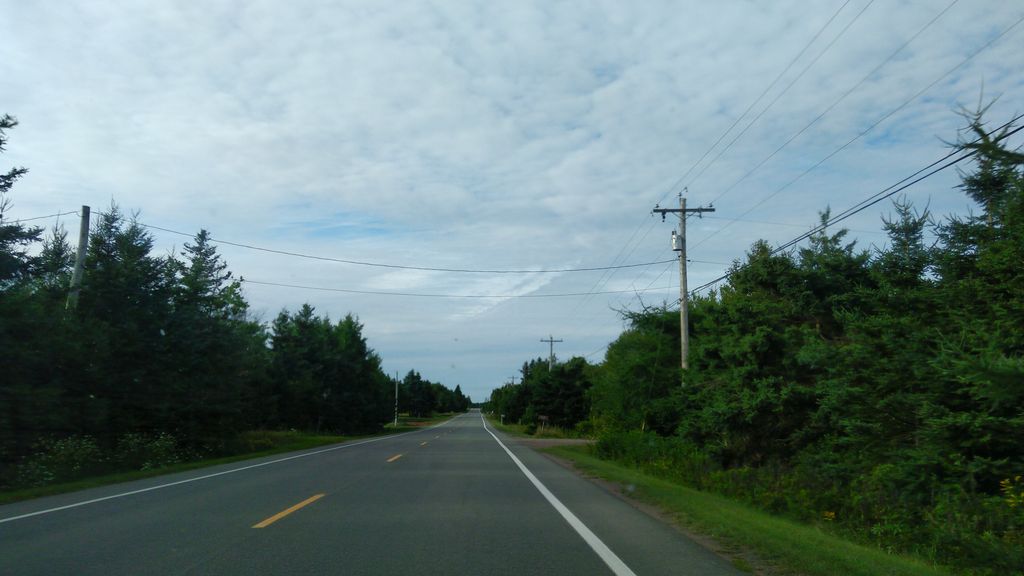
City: charlottetown